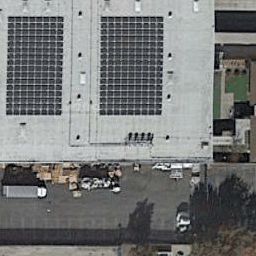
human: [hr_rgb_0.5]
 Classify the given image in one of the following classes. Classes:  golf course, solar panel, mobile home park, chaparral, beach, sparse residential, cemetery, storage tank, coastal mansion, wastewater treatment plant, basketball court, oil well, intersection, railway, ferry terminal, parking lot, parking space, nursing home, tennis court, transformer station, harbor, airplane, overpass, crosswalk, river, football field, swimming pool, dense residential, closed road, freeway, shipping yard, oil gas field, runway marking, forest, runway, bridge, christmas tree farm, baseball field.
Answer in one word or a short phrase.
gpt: solar panel